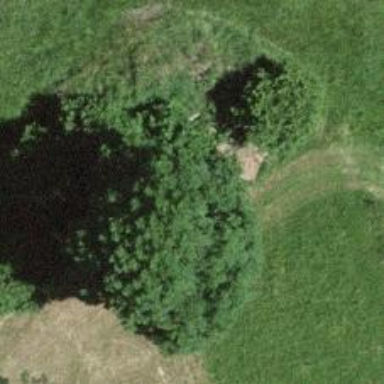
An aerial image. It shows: Beautiful tree in nature.